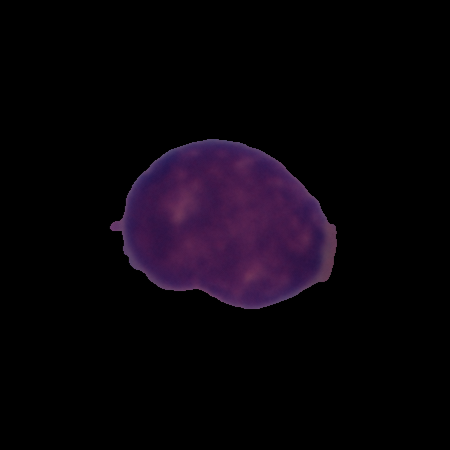
Label: healthy